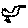
Label: bird